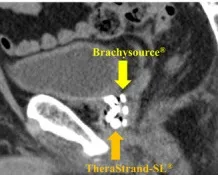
Dose distributions and pelvic X-rays of the seed implantations. The red, green, blue, light blue, and white lines indicate prostate, urethra, rectum, PTV, and tumor based on MRI, respectively. (f) Pelvic CT of the seeds (TheraStrand-SL ) that were implanted in the re-salvage fLDR brachytherapy, in addition to other types of seeds that were implanted in the salvage fLDR brachytherapy. TheraStrand-SL. Was displayed as a thicker and rounder high-density area than Brachysource. On the CT.
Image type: radiology (ct)